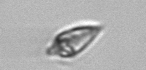
Label: Oxytoxum